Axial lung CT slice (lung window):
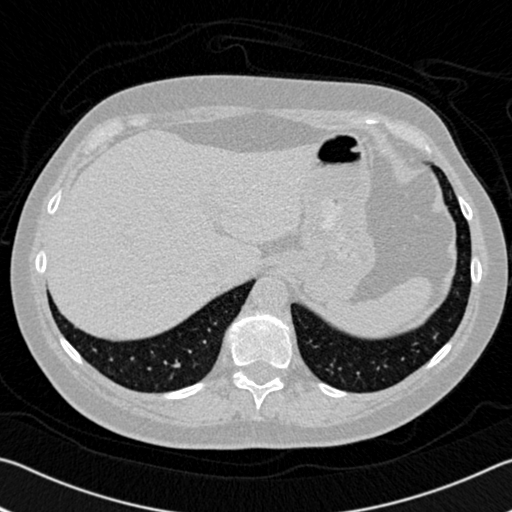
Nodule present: no